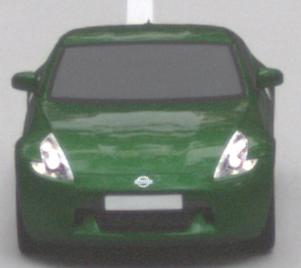
Make: Nissan
Model: 370Z Coupé
Detailed model: 370Z (Z34) Coupé
Model produced from: 2009/12
Model produced until: 2013/03
Doors: 3
Color: green
Road condition: dry road
Daytime: sunrise or sunset
Contrast: medium contrast